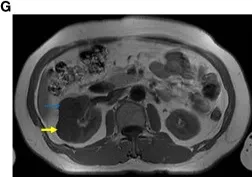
Imaging features of the right renal lesion. The thick yellow arrow is the CCRCC and the thin blue arrow is the CCPRCT. (G-I) MRI.
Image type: radiology (mri)